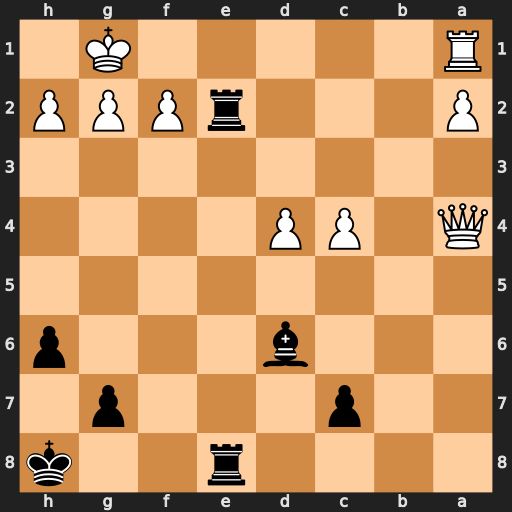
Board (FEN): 4r2k/2p3p1/3b3p/8/Q1PP4/8/P3rPPP/R5K1
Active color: b
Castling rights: -
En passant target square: -
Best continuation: Re1+ Rxe1 Rxe1#